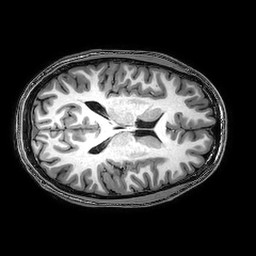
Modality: T1w
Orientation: axial
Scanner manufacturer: philips
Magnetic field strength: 3 T
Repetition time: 0.008179 s
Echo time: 0.00376 s